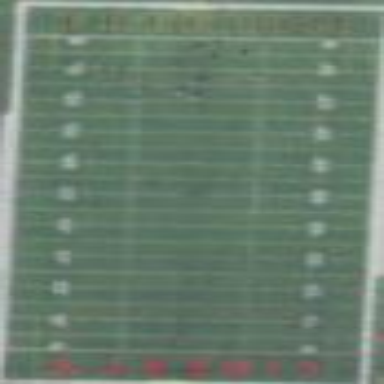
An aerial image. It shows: American football pitch for leisure and sport activities.